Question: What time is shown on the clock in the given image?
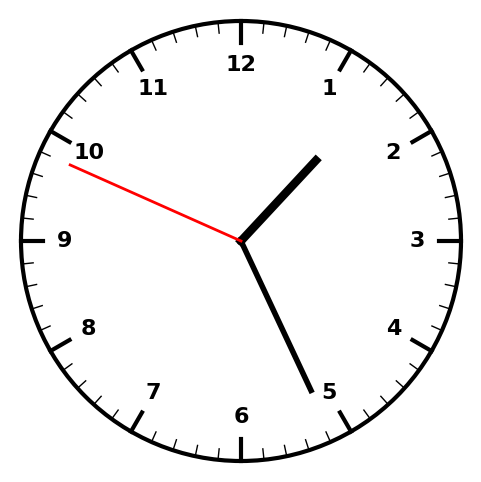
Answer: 01:25:49